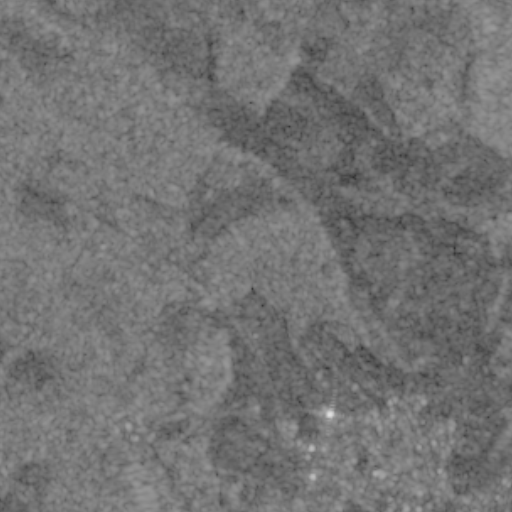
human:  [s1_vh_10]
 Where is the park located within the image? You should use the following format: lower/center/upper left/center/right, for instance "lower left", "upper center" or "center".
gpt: The park is located in the lower right of the image.
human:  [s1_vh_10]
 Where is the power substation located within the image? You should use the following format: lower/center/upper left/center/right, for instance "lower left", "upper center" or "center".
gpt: The power substation is located in the lower right of the image.
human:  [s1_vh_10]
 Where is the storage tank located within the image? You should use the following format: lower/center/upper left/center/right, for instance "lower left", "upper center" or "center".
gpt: The storage tank is located in the lower right of the image.
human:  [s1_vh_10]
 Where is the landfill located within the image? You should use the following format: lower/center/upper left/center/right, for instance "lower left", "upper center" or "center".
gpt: There is no landfill in the image.

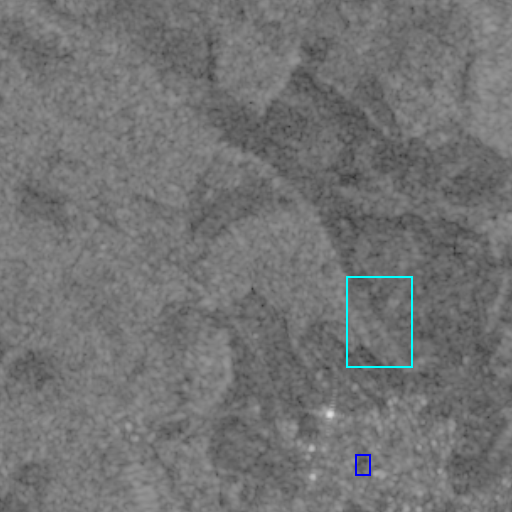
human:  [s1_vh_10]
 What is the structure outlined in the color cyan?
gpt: The structure outlined in cyan is a crop field.
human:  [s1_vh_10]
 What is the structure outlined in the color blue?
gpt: The structure outlined in blue is a park.
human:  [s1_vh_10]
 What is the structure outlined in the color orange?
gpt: There is no orange outline.